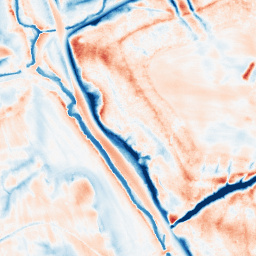
Category: edge_preserving
Decomposition family: guided
Decomposition parameters: radius: 8
eps: 0.01
Upsampling method: sinc_blackman
Upsampling parameters: scale: 2
kernel_size: 16
Upsampling scale: 2